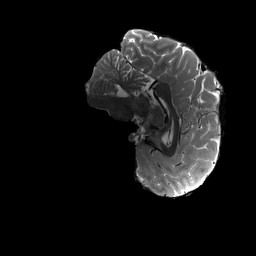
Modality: T2w
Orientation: sagittal
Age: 20
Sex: male
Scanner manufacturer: siemens
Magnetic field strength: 3 T
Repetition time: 3.2 s
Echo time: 0.564 s